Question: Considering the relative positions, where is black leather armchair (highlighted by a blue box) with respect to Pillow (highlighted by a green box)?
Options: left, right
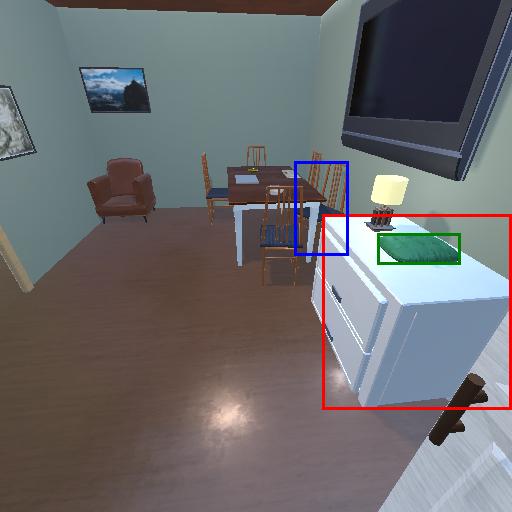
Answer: left